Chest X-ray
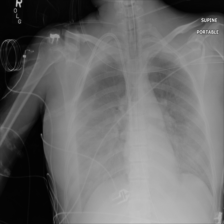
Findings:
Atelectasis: negative
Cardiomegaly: negative
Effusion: positive
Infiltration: positive
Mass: negative
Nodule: negative
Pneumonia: negative
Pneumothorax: negative
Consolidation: negative
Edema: negative
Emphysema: negative
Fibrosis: negative
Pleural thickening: negative
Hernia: negative